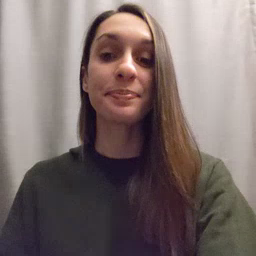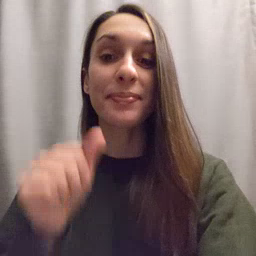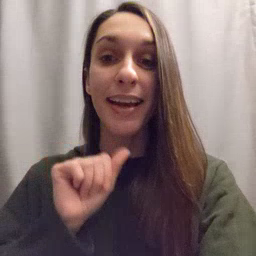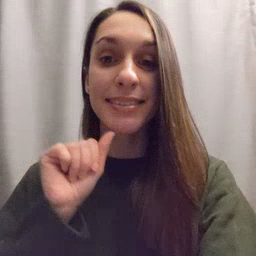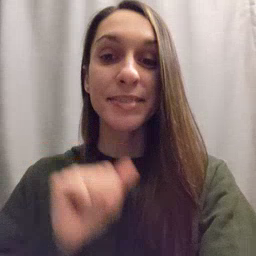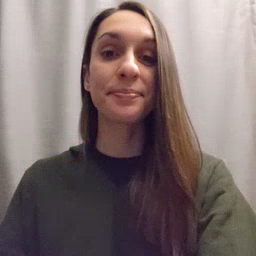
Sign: aunt